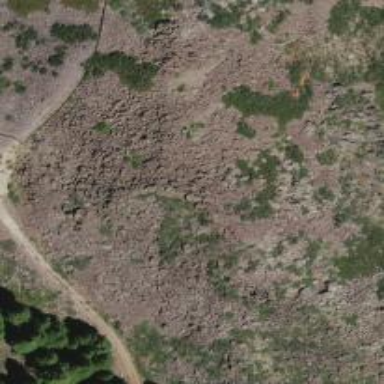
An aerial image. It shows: Natural scree.